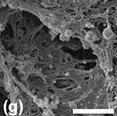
Computed tomography and scanning electron microscopic (SEM) images. And segmental artery.
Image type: radiology (ct)